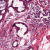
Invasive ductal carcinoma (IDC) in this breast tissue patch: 0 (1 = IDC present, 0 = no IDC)